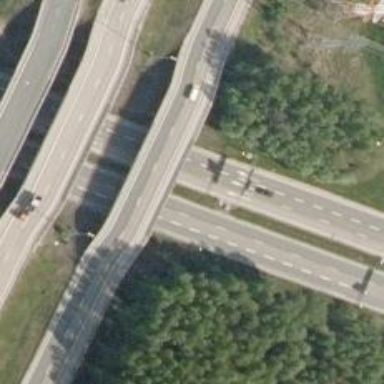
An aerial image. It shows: Bridge with beam structure.